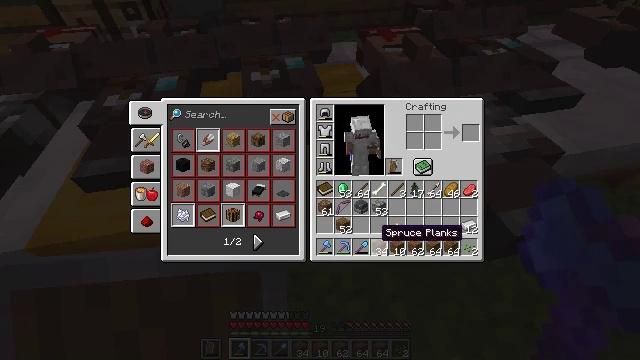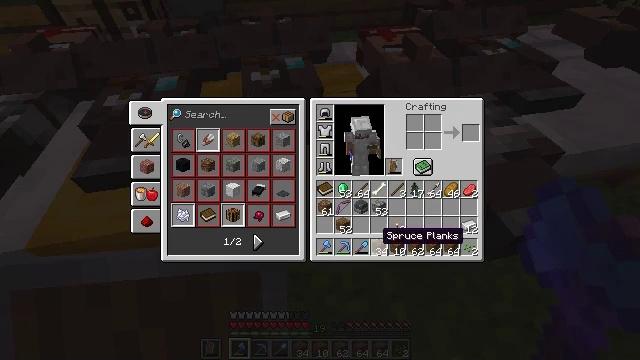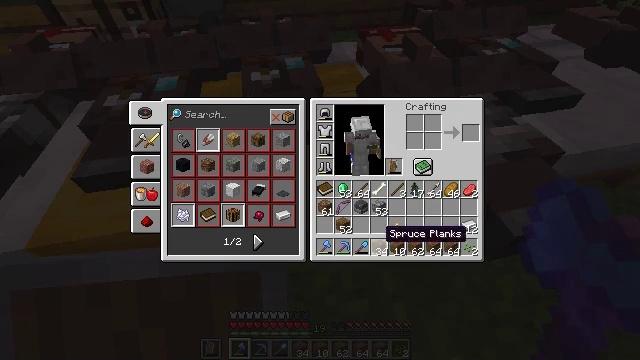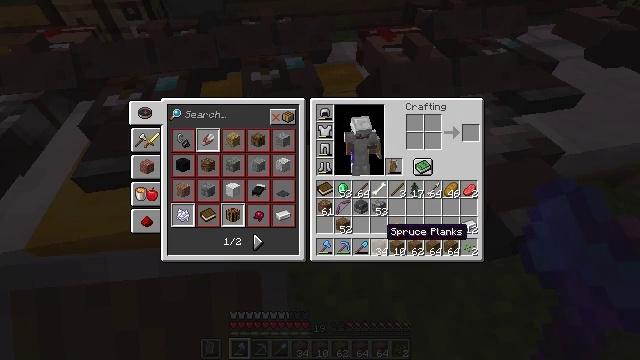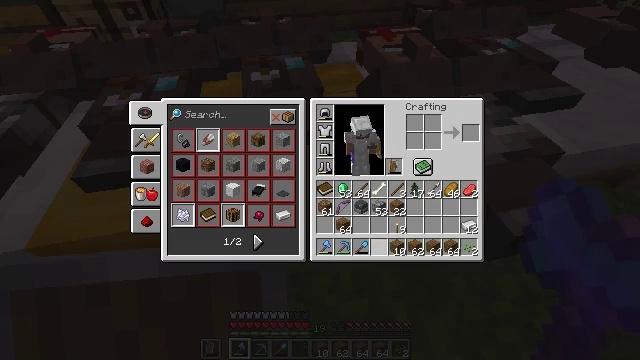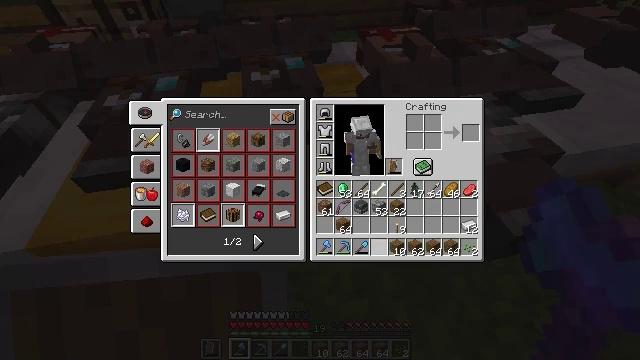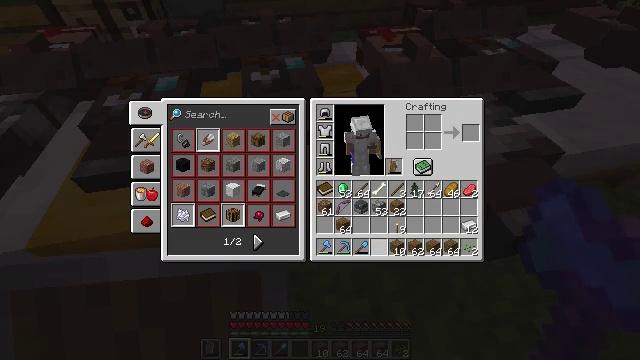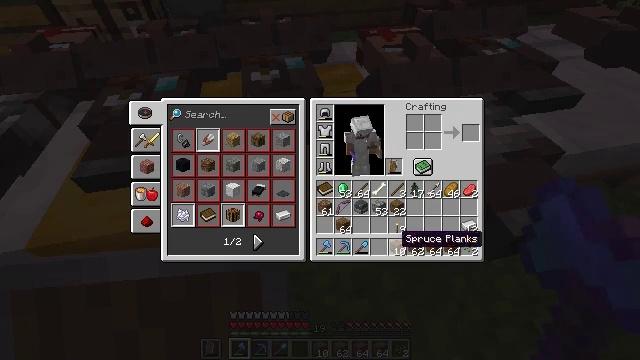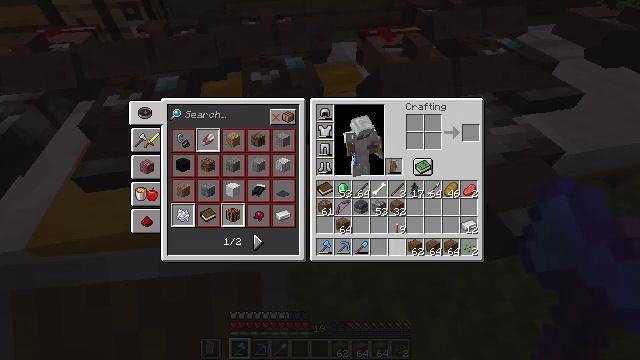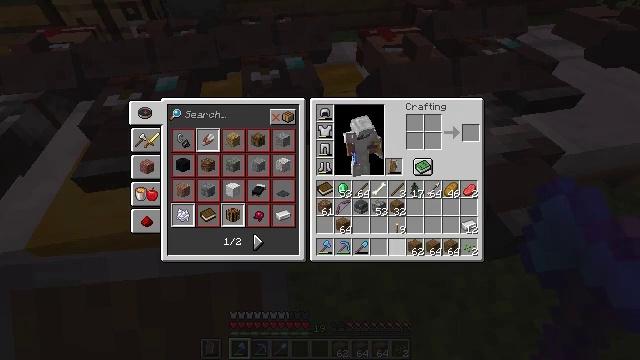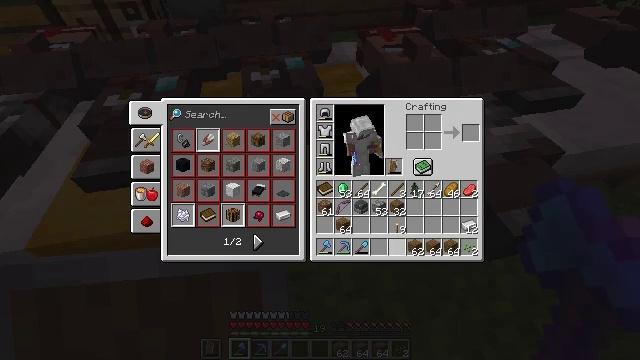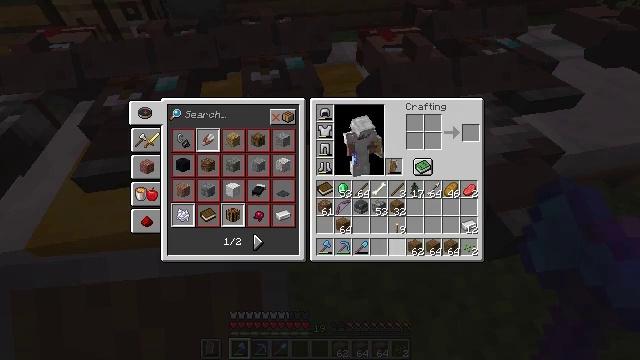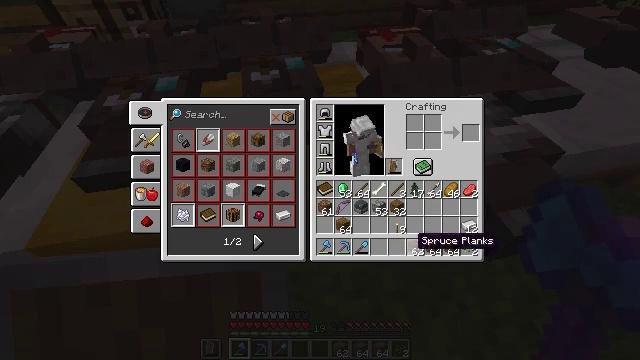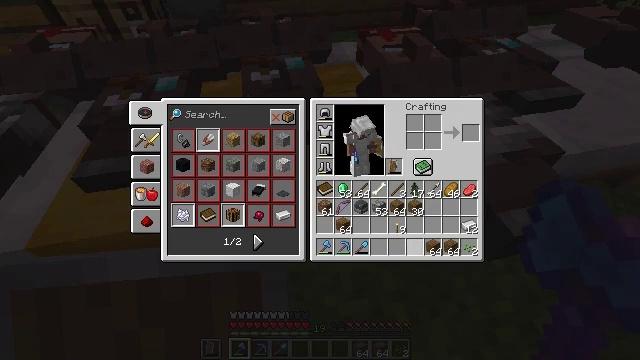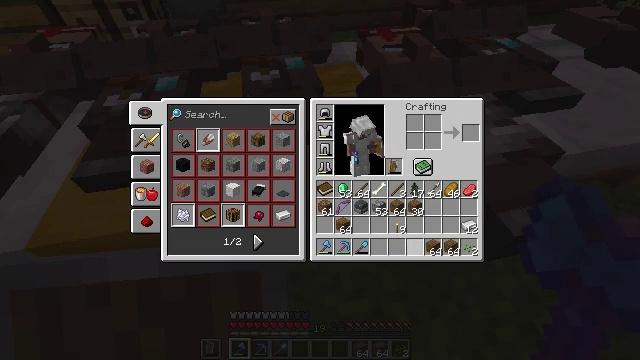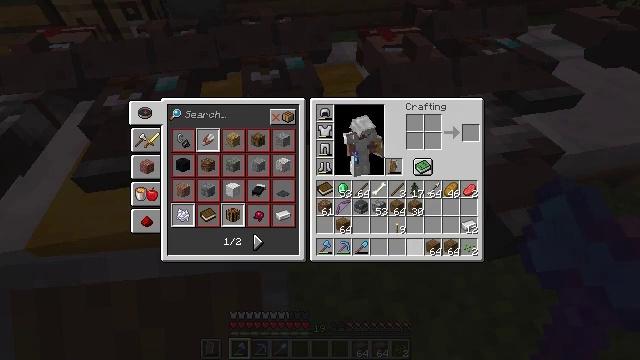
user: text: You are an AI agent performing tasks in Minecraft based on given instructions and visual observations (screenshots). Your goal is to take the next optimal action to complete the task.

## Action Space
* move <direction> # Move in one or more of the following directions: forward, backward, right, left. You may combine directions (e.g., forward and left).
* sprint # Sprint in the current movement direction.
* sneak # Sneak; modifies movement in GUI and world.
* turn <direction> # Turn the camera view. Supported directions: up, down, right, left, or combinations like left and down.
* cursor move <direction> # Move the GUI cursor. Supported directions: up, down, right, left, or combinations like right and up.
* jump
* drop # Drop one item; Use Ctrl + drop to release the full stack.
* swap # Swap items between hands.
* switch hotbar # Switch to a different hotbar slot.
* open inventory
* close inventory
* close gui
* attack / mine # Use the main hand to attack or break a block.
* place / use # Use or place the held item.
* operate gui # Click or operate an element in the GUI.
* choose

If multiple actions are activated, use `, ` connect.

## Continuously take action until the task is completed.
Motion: motion action
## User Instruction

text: Mine the yellow bed to pick it up.
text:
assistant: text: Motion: sneak
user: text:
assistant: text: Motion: sneak
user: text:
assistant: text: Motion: sneak
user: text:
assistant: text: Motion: sneak, operate gui
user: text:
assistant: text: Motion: sneak, operate gui
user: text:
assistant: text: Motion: sneak, operate gui
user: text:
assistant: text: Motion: sneak, cursor move right
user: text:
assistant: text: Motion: sneak, operate gui
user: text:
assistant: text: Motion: sneak, operate gui
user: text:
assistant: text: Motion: sneak, operate gui
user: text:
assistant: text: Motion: sneak
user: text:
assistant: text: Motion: sneak
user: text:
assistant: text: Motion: sneak, operate gui
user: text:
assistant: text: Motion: sneak, operate gui
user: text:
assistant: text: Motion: sneak, operate gui
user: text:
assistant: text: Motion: sneak
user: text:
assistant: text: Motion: sneak, operate gui
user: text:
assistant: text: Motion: sneak, operate gui
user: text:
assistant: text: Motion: sneak
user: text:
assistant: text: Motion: sneak
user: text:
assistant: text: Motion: sneak
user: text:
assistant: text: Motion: sneak, operate gui
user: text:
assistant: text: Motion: sneak, operate gui
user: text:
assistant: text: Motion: sneak, operate gui
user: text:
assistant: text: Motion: sneak
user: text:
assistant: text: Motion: sneak
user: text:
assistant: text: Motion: sneak
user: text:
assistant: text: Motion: sneak, operate gui
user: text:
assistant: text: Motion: sneak, operate gui
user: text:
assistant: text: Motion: sneak, operate gui